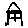
Label: house